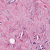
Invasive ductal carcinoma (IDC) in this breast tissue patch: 1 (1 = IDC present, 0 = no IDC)